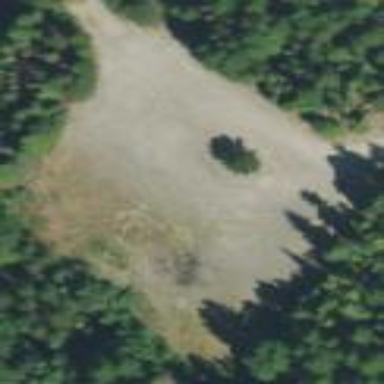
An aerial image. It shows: Parking area with unpaved surface.